Question: I am trying to draw vertical line but Nothing is shown till now. Just Old horizontal bar graph is showing. I am using Chart.js annotation plugin and still nothing is appearing and there is no error shown in console. I am somehow following this <URL> but not exactly this but If on this I can produce vertical line on point 2.0 ?
'''
var ctxViolations = document.getElementById("myChartViolations");
var options = {
scaleLabel: function(object) {
return " " + object.value;
},
responsive: true,
pointDot: false
};
var myChartViolations = new Chart(ctxViolations, {
type: 'horizontalBar',
data: {
labels: violations_labels,
datasets: [{
label: '# of Violations',
showTooltip: true,
data: violations_count_values,
backgroundColor: '#ccccff',
borderColor: '#000000',
borderWidth: 0,
fill: false
},
{
type: 'line',
label: 'Excessive Violations > 3',
backgroundColor: '#ff0000',
borderColor: '#ff0000',
borderWidth: 0,
pointStyle: 'line',
data: [3, 3, 3, 3, 3, 3, 3, 3, 3, 3, 3, 3, 3, 3, 3, 3, 3, 3, 3, 3, 3, 3, 3, 3, 3, 3]
}
]
},
options: {
responsive: true,
scales: {
yAxes: [{
display: true,
scaleLabel: {
display: true,
// labelString: 'Violation Type'
},
ticks: {
beginAtZero: true,
fixedStepSize: 1
}
}],
xAxes: [{
display: true,
scaleLabel: {
display: true,
labelString: 'Violation Count'
},
ticks: {
autoSkip: false,
},
position: 'bottom'
}]
},
hover: {
mode: 'dataset'
},
title: {
display: true,
text: $scope.EstablishmentName.substring(0, 25) + ' Violations'
},
annotation: {
annotations: [{
type: 'line',
mode: 'vertical',
scaleID: 'x-axis-0',
value: 2,
borderColor: 'green',
borderWidth: 3
}]
},
tooltips: {
mode: 'label'
}
}
});
});
}
'''
want to add line on 3.0

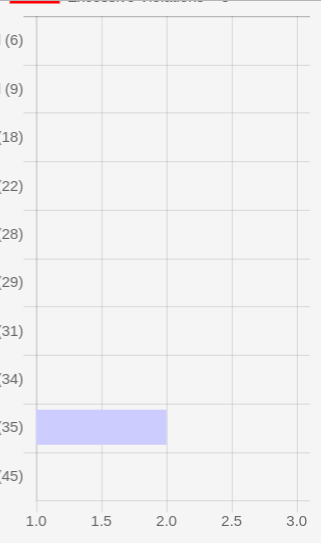
Answer: Here is a working <URL>. Only change to the code you posted was random data on those 2 variables and changing the value attribute on annotations to 3
'''
annotations: [{
type: 'line',
mode: 'vertical',
scaleID: 'x-axis-0',
value: 3, // <---
borderColor: 'green',
borderWidth: 3
}]
'''